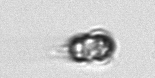
Label: Mesodinium